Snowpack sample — Loveland Pass, Silver Plume, Colorado, USA (1/12/25, 11:40 AM MST)
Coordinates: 39.66, -105.88
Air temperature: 7 °F
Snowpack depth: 140 cm
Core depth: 10 cm
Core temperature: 41 °F
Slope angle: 11°, slope face: 30°
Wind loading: high
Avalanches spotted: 2
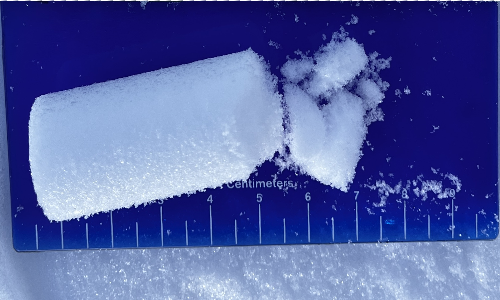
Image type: core
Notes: Pilot using slightly modified coring method that took too large segment for snow profile picturing, advised not to use in higher level models. Two avalanche on south face nearby, partially cloudy with light snow in the last 24 hours. Lots of wind loading on eastern features.